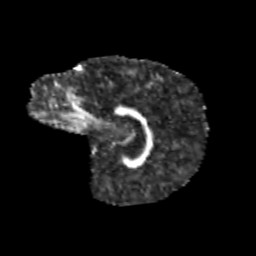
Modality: FA
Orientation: sagittal
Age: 9
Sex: female
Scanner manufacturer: siemens
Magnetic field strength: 3 T
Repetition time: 3.8 s
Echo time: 0.07 s